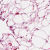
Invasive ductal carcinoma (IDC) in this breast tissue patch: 0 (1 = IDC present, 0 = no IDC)